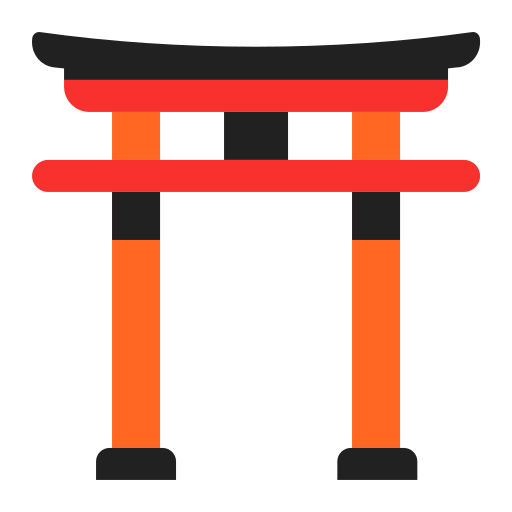
shinto shrine flat